Interaction volume radius: 5 \u00c5
Interaction volume height: 15 \u00c5
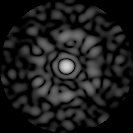
Disorder parameter: 0.8134